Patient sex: M
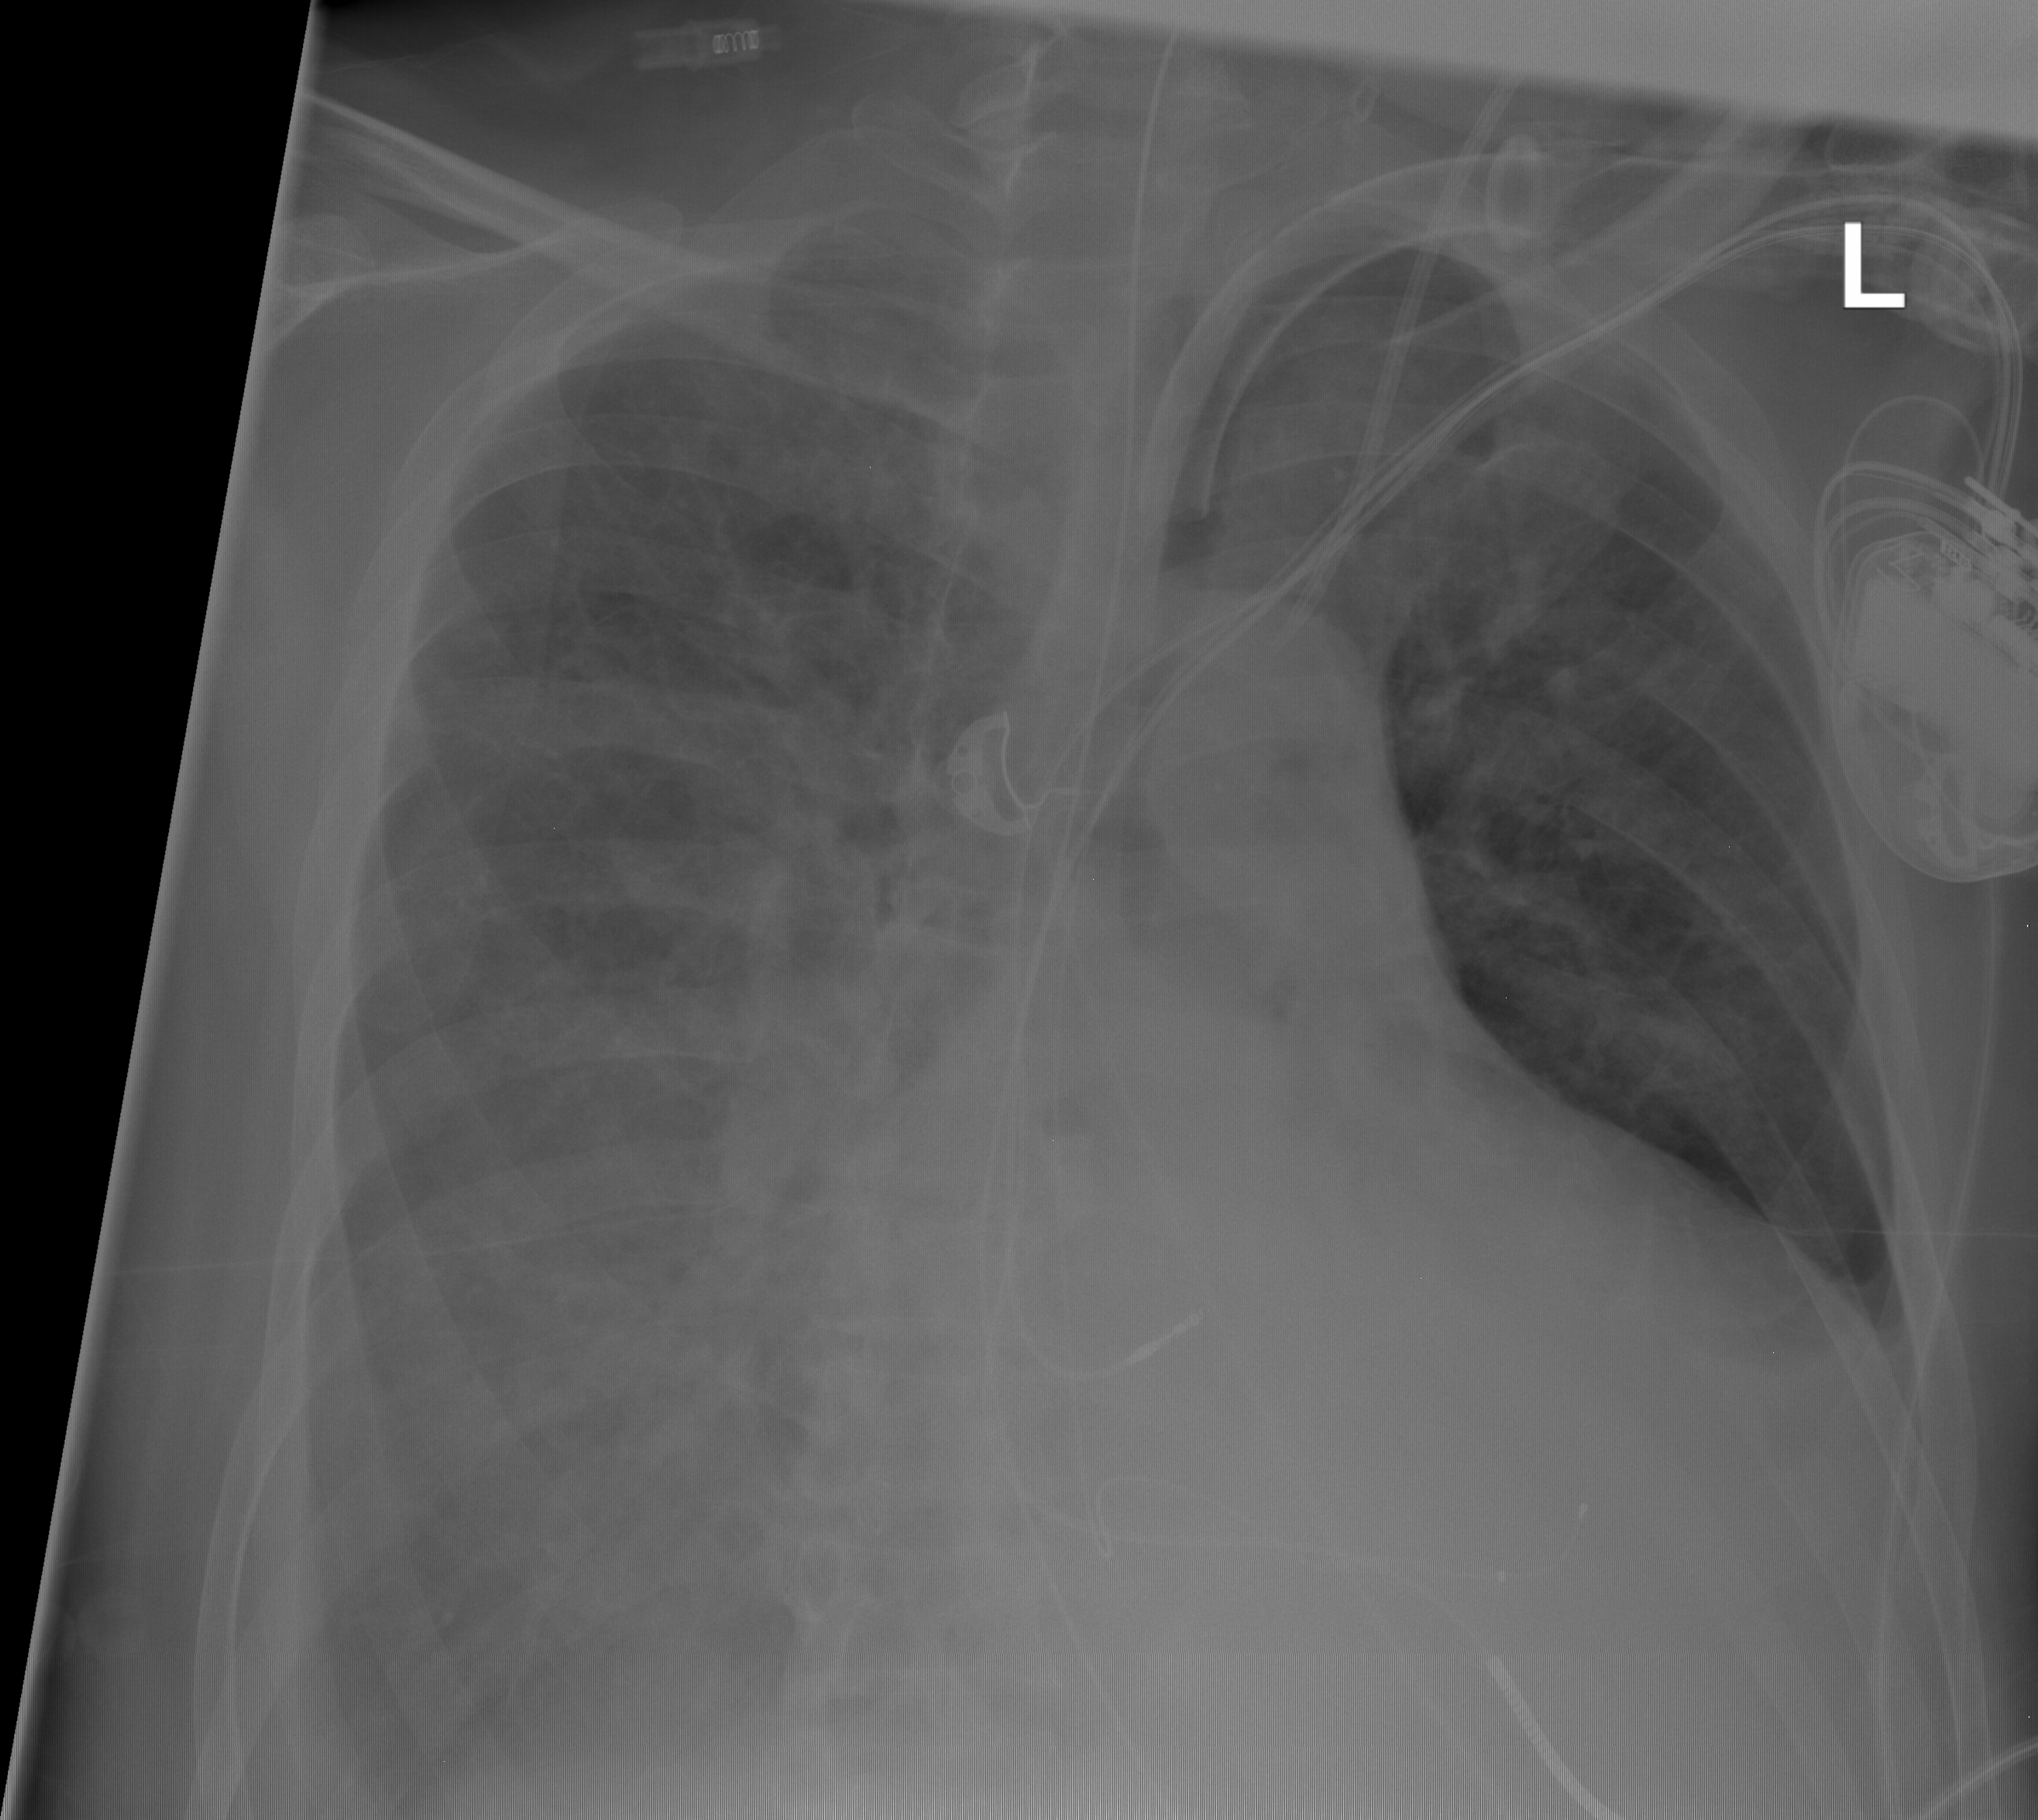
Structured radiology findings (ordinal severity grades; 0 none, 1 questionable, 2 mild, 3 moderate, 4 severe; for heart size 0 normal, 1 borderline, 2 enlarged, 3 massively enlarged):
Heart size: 2
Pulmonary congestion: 2
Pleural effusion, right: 2
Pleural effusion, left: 2
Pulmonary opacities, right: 2
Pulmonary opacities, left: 2
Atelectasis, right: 2
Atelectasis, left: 2